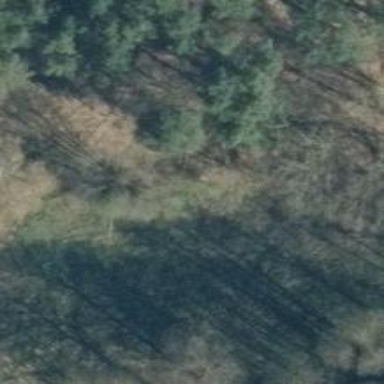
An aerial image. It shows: Hunting stand.